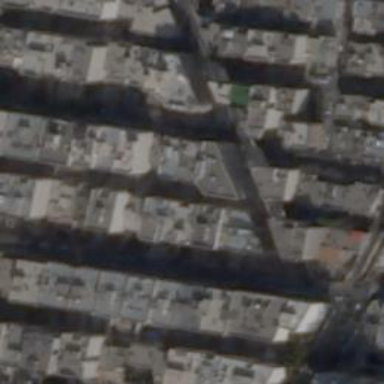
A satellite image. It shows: Residential road.